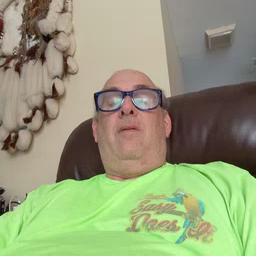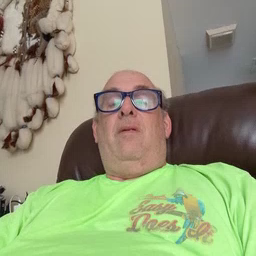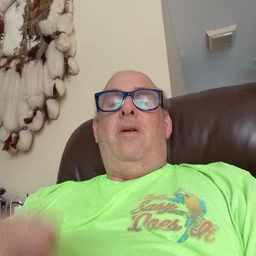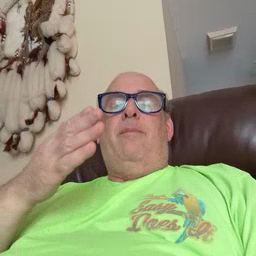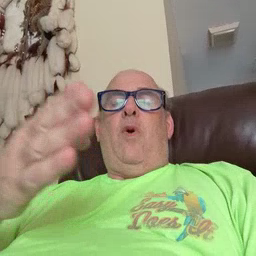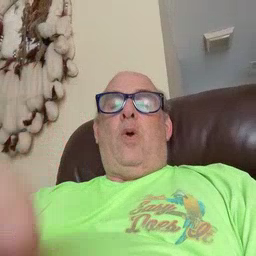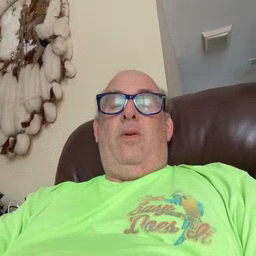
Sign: boat